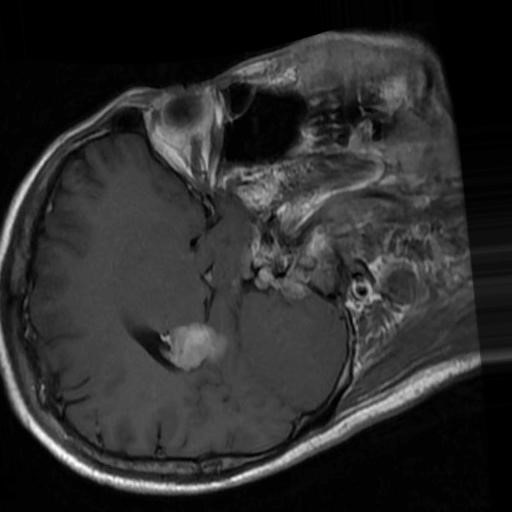
Label: brain_menin